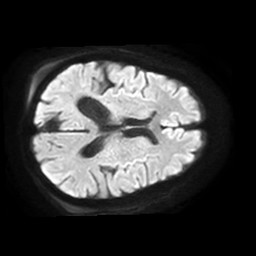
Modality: TRACE
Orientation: axial
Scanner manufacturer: philips
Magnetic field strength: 1.5 T
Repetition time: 4.6 s
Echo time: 0.07505 s